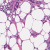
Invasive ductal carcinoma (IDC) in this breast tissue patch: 0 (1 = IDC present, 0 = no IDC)